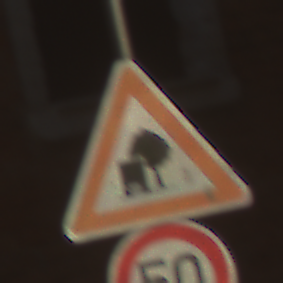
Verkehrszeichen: UnzureichendesLichtraumprofil
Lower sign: Geschwindigkeit50
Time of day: Midday
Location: Outdoor (Urban)
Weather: Clear
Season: NotSpecified
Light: Natural